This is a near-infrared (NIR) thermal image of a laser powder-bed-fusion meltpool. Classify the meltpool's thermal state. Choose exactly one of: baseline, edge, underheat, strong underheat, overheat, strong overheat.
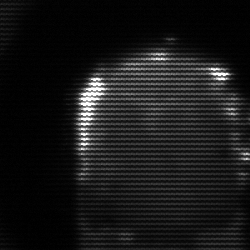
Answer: baseline